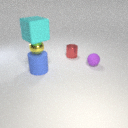
large cyan rubber cube above small yellow metal sphere